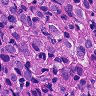
Metastatic tissue present: yes